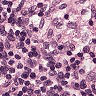
Metastatic tissue present: no